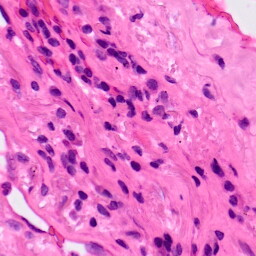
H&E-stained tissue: Lung